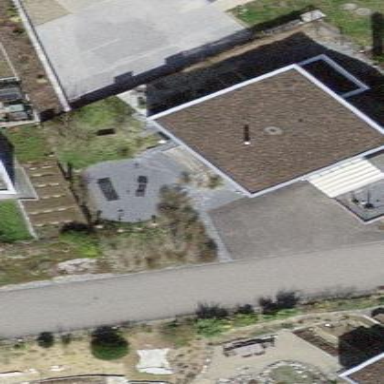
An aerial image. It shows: Flat-roofed house.